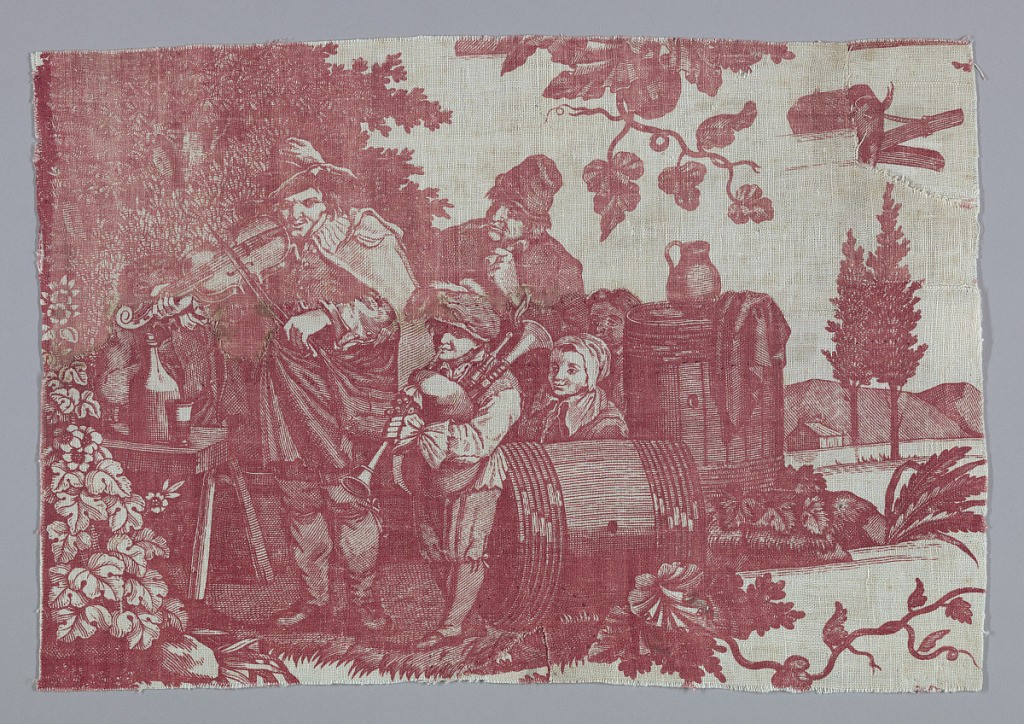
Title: Fragment
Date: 18th century
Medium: cotton Technique: printed on plain weave; red
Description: Fragment shows a man playing a violin and a boy playing bagpipes while a man and two children watch. Group is shown under trees near barrels.